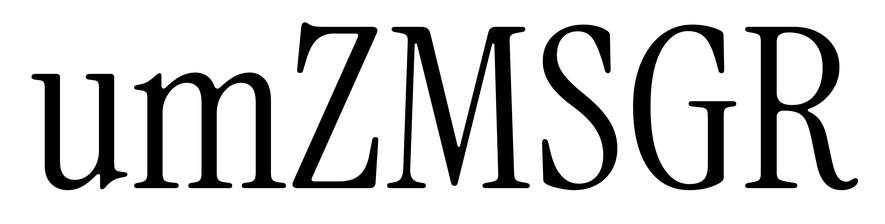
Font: InstrumentSerif-Regular